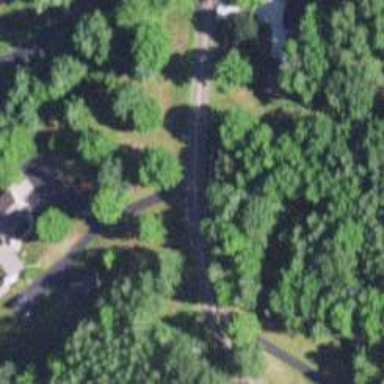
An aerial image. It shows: Driveway leading to service road.